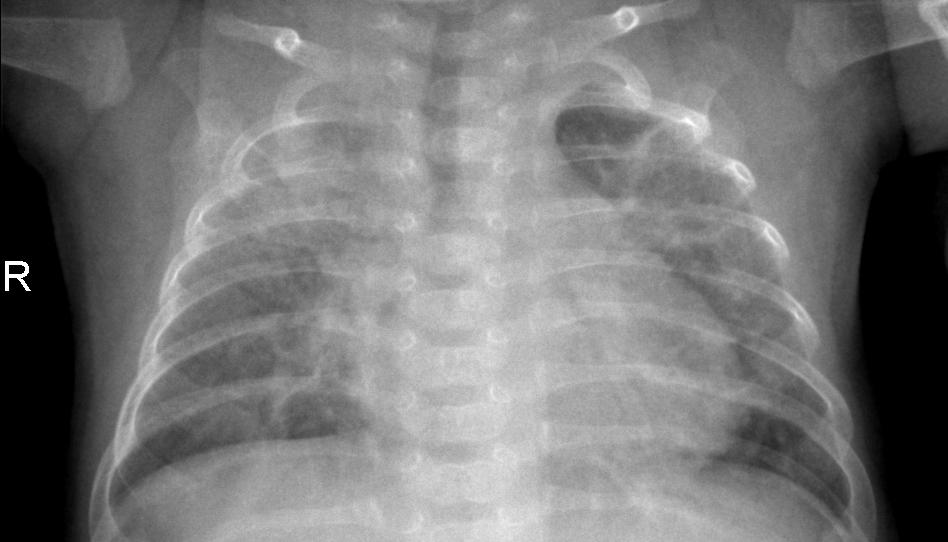
Diagnosis: PNEUMONIA